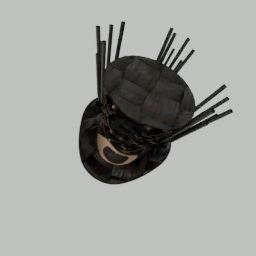
Label: people